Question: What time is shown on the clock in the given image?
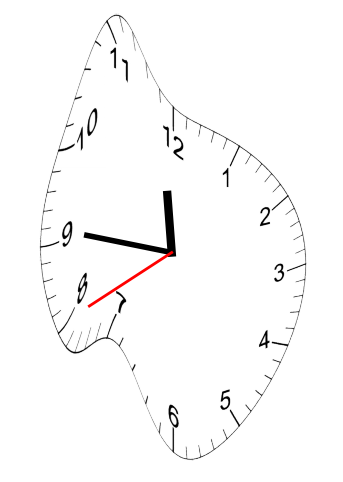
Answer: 11:45:40